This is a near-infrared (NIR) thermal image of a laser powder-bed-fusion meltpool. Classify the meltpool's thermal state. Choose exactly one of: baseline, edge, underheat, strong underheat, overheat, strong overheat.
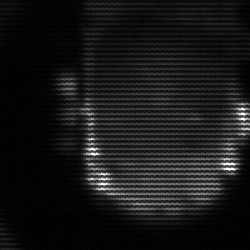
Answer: baseline